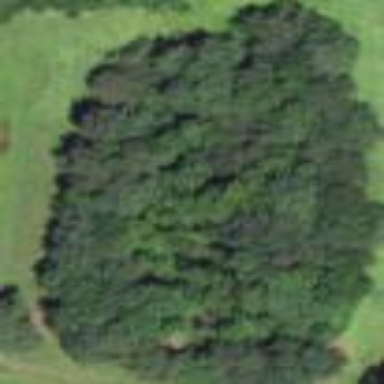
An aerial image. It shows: Mixed woodland area with variety of leaf types and cycles.